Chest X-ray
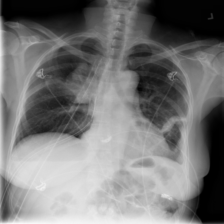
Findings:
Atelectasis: negative
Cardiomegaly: negative
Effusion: negative
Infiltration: negative
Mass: negative
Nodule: negative
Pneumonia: negative
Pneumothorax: negative
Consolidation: negative
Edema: negative
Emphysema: negative
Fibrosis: negative
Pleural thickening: negative
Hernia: negative